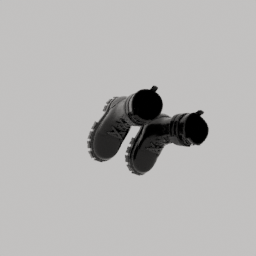
Label: people